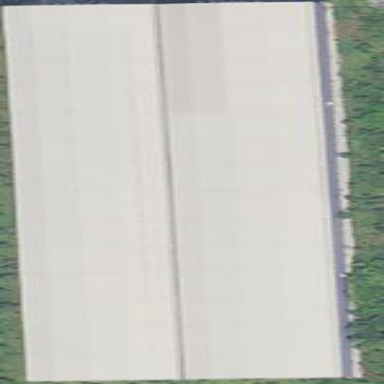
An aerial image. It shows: Warehouse building.